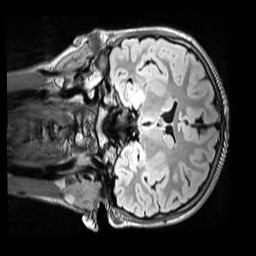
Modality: FLAIR
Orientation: coronal
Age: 13
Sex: female
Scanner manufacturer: siemens
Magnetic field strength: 3 T
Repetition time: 5 s
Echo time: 0.388 s